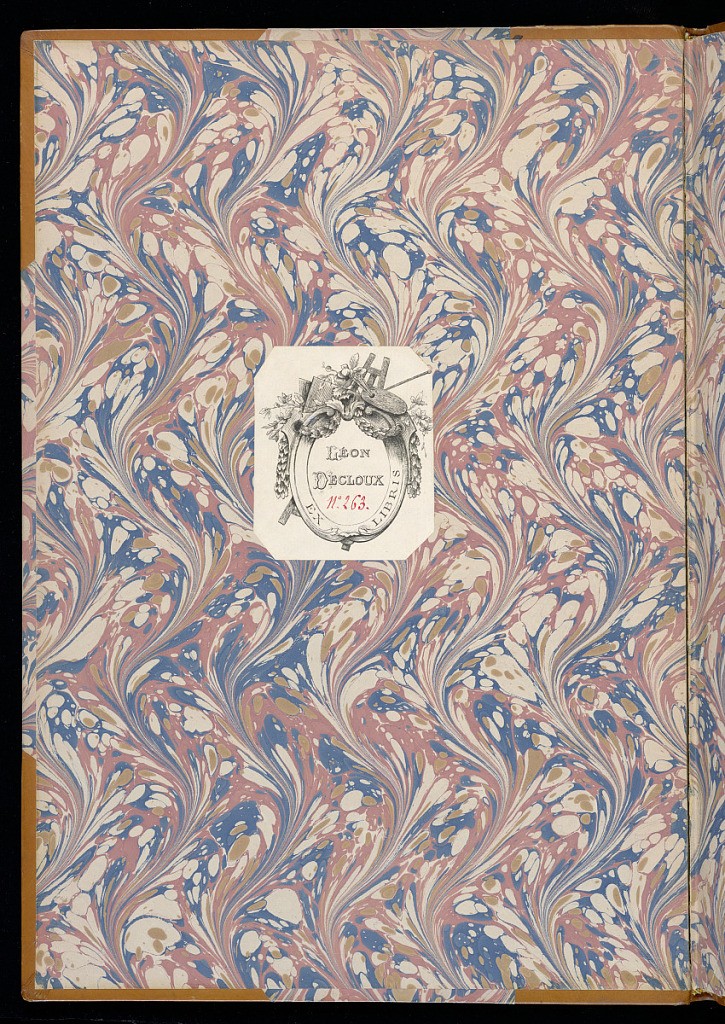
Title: Livre d’Etude d’après les Desseins Originaux de Blomart Gravé par François Boucher Peintre de l’Academie Royale
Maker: Abraham Bloemaert, Dutch, 1566 – 1651
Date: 1735
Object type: Album
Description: Album containing a series of prints by F. Boucher after sketches/ figure studies by Abraham Bloemart. Each plate features multiple figures and faces, from different angles with a variety of finish and detail. The series includes a title page, each plate is signed and numbered.